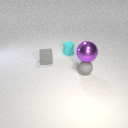
small gray rubber cube to the left of small gray rubber sphere